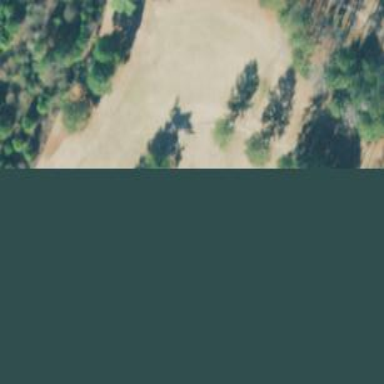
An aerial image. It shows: Footway that serves as golf path.